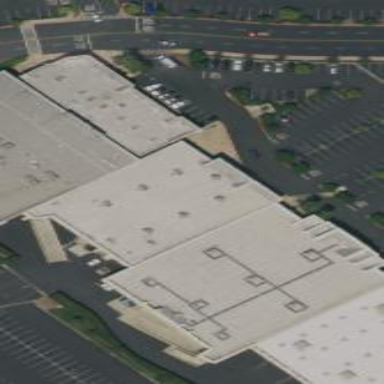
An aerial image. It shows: Building.